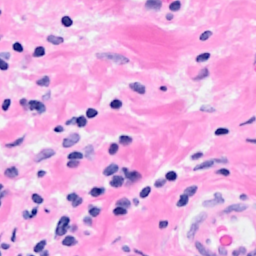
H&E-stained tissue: Breast